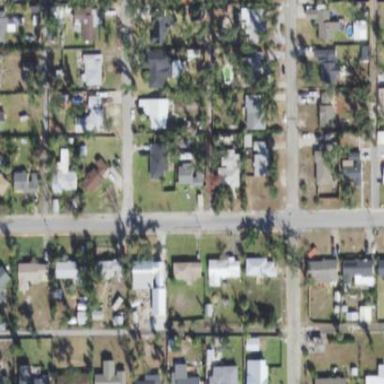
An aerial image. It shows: This residential area consists of single-family homes.